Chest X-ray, PA view. Patient: 33 years old, sex M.
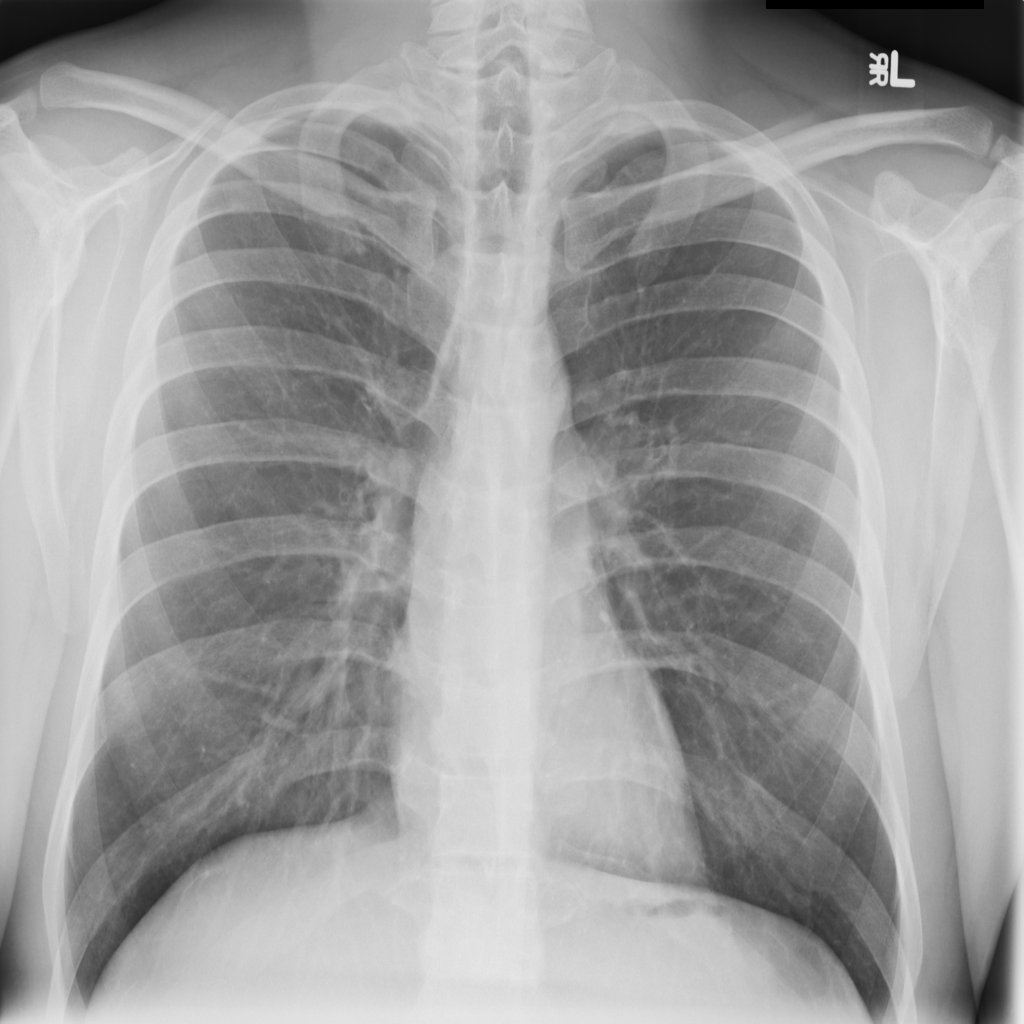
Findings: No Finding